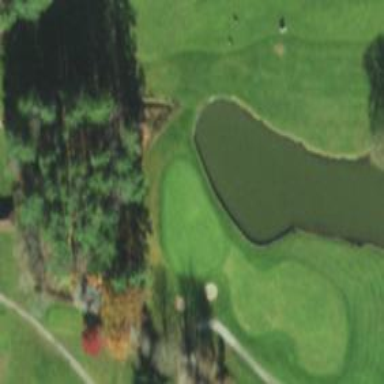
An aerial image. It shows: Golf hole.